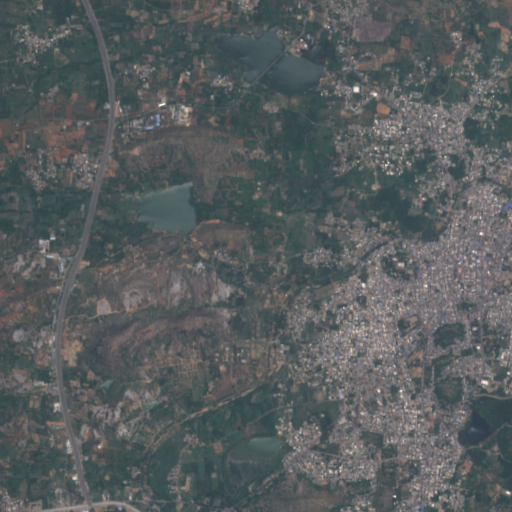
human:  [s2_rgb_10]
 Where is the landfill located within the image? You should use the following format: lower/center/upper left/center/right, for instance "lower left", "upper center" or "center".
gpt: The landfill is located in the upper right of the image.
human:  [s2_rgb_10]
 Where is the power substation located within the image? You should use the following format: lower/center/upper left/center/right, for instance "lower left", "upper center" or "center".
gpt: The power substation is located in the lower right of the image.
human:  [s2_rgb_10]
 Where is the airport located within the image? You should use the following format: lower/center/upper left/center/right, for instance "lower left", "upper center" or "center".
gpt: There is no airport in the image.